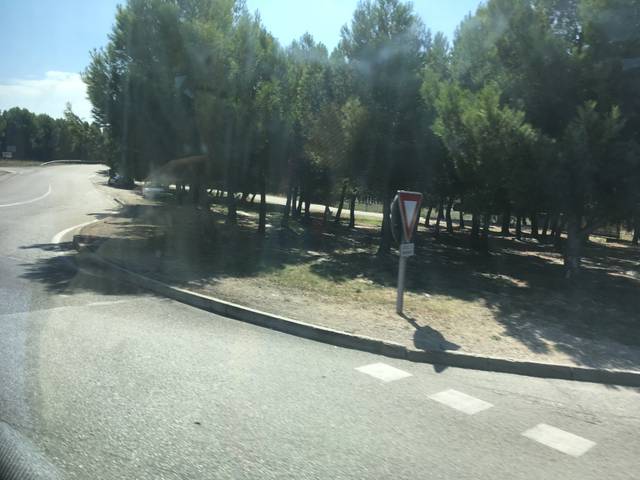
Region: France
Coordinates: 44.111, 4.847